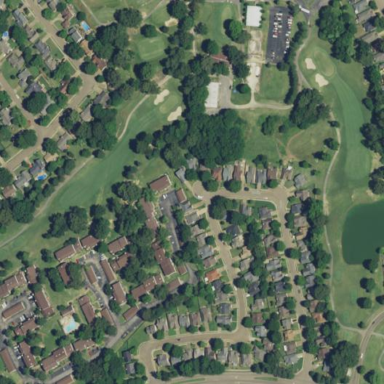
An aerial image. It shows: Golf course.